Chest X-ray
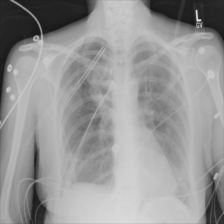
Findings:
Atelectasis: negative
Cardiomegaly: negative
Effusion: negative
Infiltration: negative
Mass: negative
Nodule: negative
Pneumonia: negative
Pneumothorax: positive
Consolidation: negative
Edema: negative
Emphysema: negative
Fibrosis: negative
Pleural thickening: negative
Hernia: negative